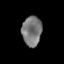
Tissue: prostate
Cell type: T cells
Senescence score: 0.3111
Nuclear area (px): 576
Mean DAPI intensity: 120.139